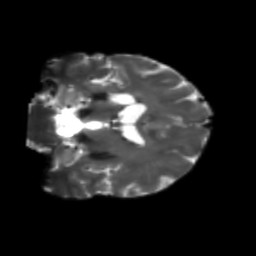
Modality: T2w
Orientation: coronal
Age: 53
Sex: male
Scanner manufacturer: siemens
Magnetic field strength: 3 T
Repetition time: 5.47 s
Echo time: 0.0854 s